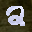
Label: 2